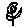
Label: flower